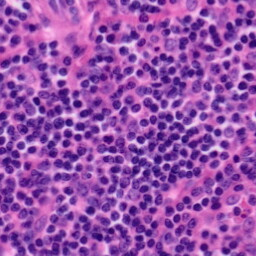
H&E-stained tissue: Tonsil